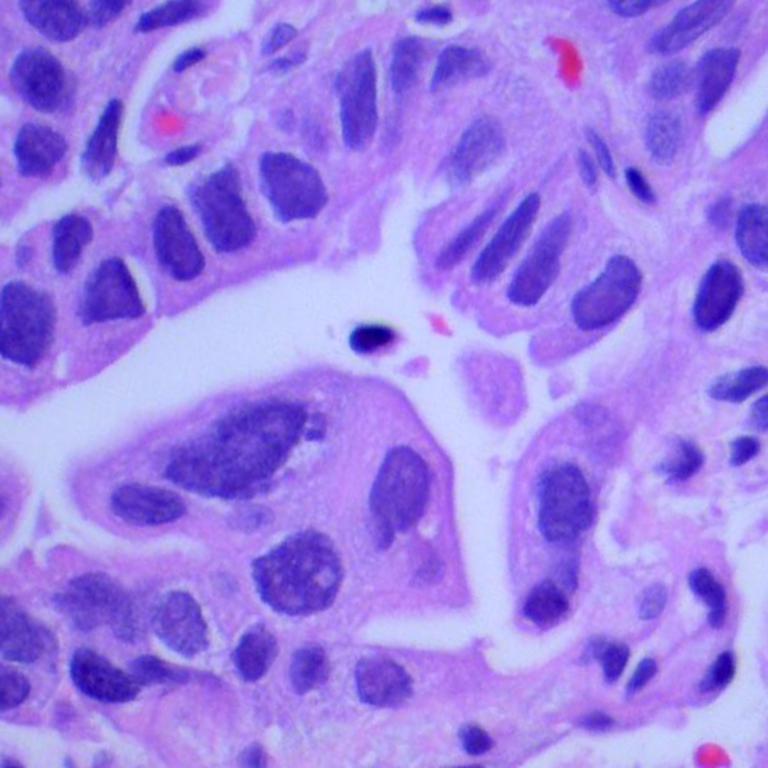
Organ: lung
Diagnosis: adenocarcinomas